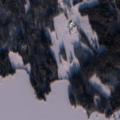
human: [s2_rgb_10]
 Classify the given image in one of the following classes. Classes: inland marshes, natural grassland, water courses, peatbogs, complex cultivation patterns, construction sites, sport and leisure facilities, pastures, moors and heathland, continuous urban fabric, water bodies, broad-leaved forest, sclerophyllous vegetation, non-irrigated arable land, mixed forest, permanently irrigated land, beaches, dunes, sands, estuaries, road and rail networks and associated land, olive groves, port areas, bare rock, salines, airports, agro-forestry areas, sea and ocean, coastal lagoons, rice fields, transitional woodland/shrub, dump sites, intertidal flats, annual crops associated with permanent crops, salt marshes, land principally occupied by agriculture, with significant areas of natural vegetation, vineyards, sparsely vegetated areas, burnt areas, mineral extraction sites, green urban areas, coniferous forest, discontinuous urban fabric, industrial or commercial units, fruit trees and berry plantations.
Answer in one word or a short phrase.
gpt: broad-leaved forest, mixed forest, water bodies